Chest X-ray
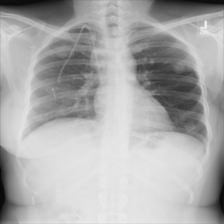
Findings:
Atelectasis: negative
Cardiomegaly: negative
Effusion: negative
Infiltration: negative
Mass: positive
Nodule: negative
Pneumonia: negative
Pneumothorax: negative
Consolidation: negative
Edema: negative
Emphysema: negative
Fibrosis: negative
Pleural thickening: negative
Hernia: negative